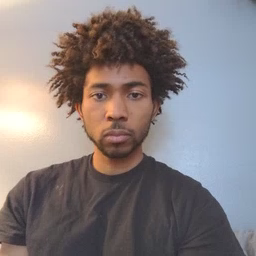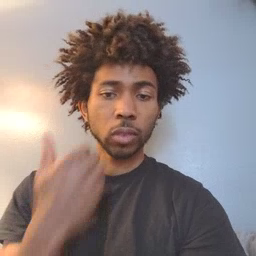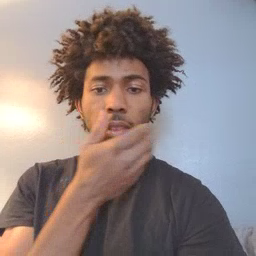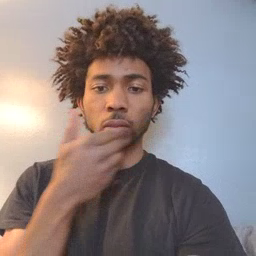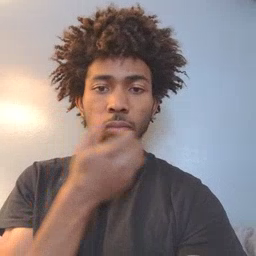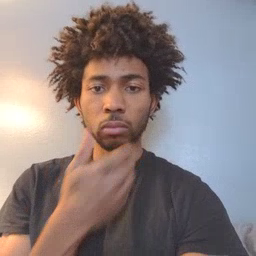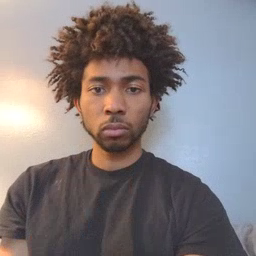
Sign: napkin